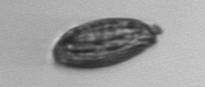
Label: Katodinium_or_Torodinium